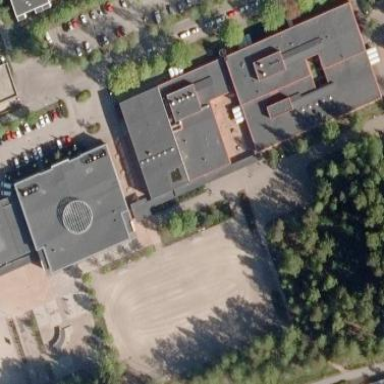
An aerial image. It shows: Building with flat roof.